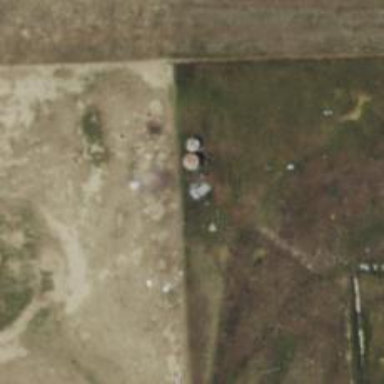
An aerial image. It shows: Silo.